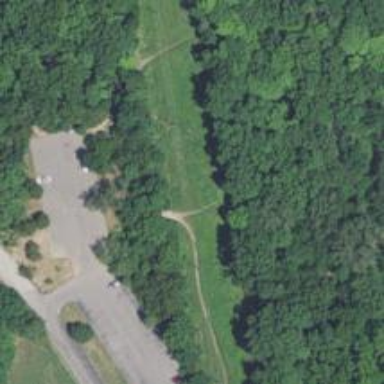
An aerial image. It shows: Path.